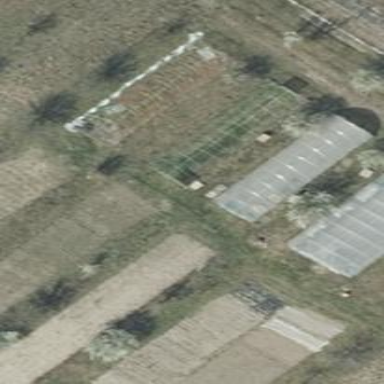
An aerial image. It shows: Greenhouse.